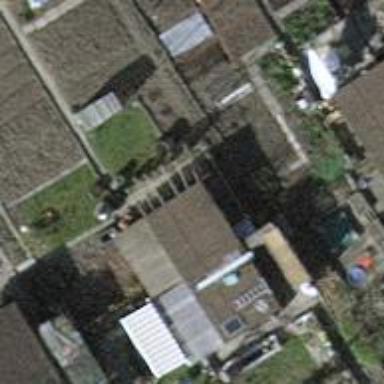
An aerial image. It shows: Allotment house.